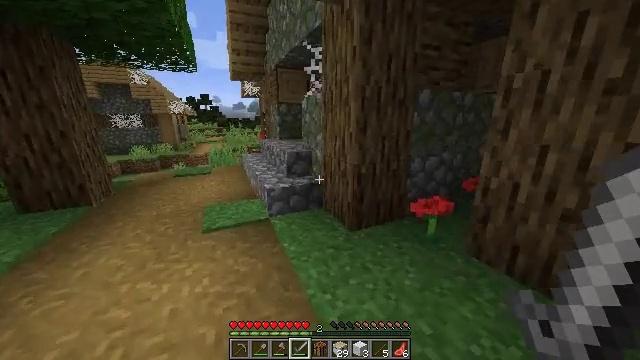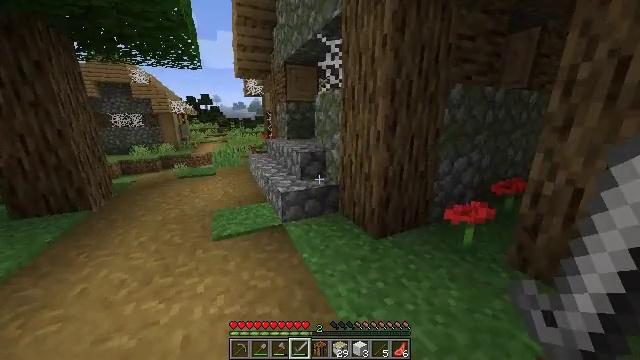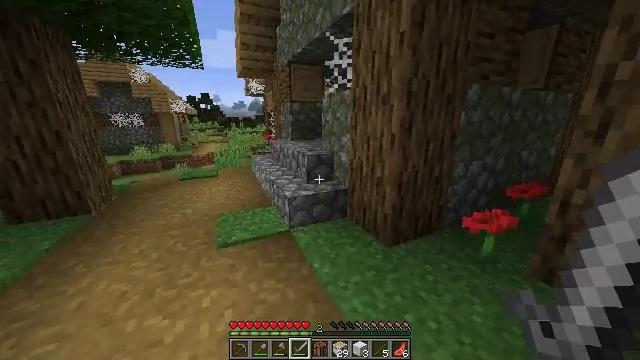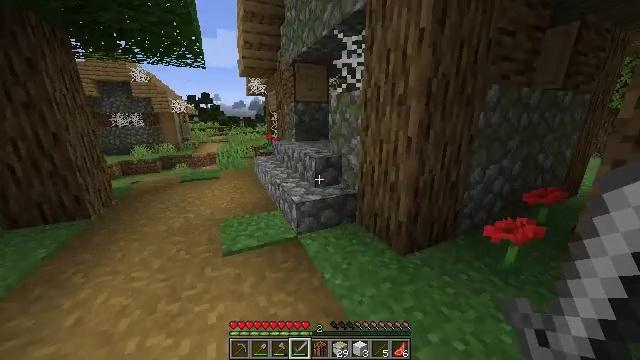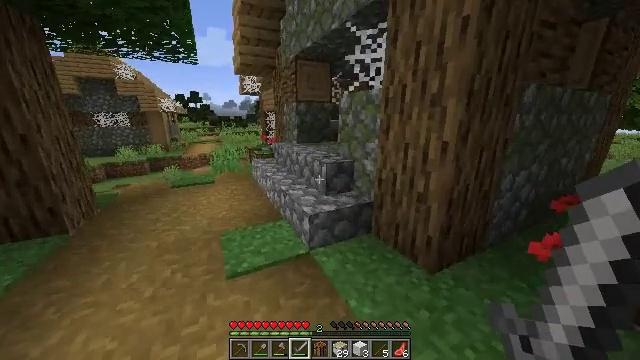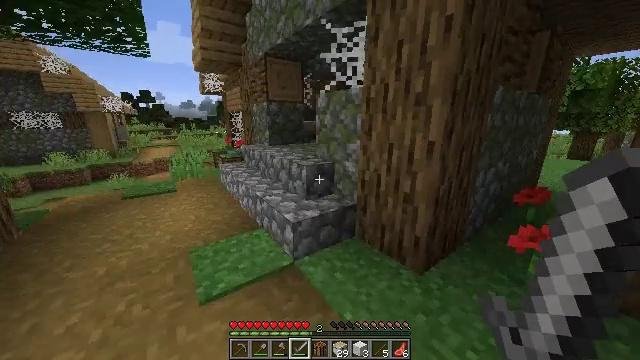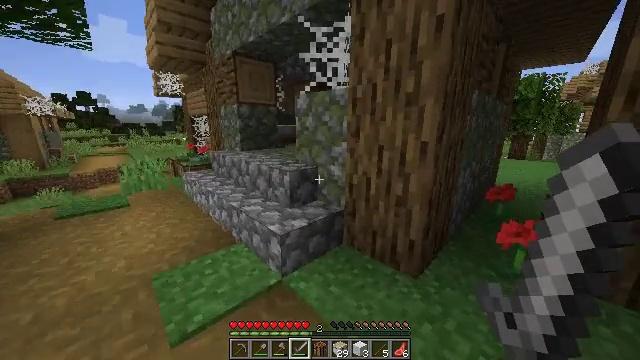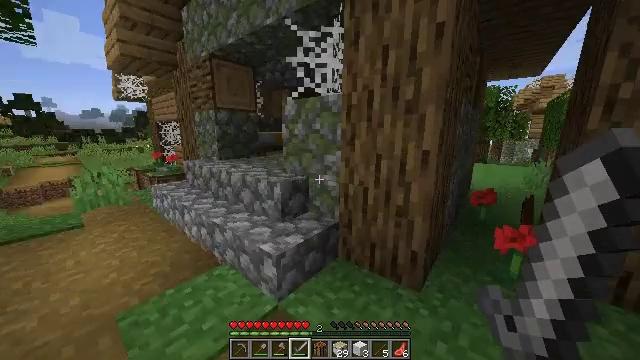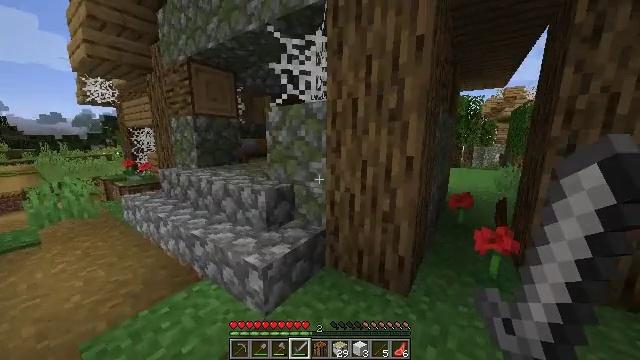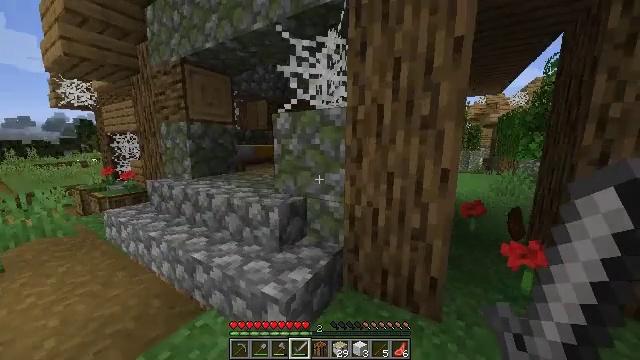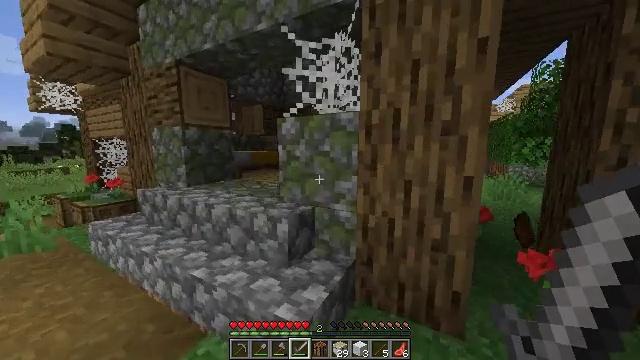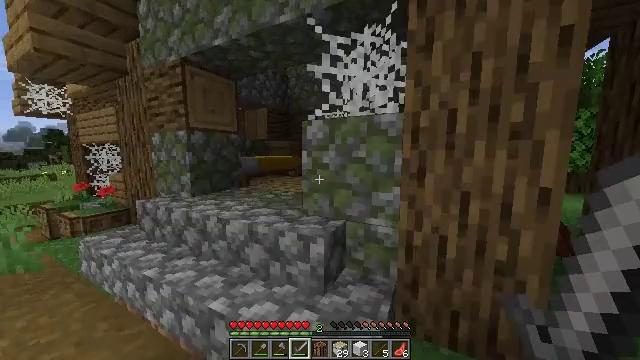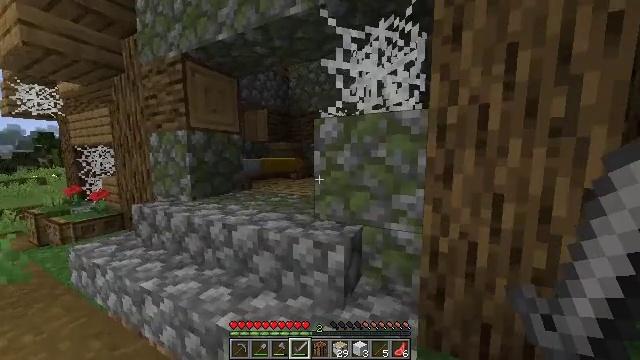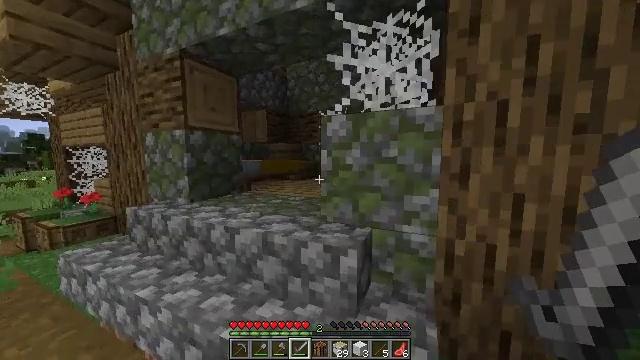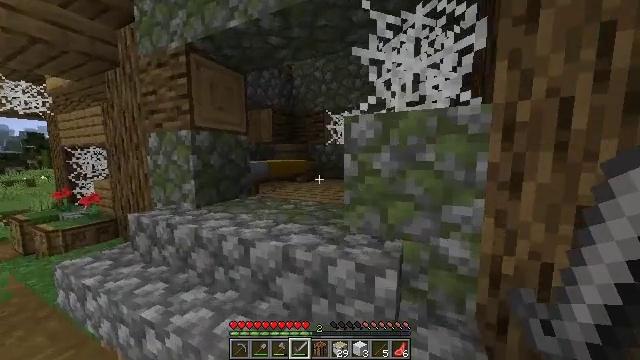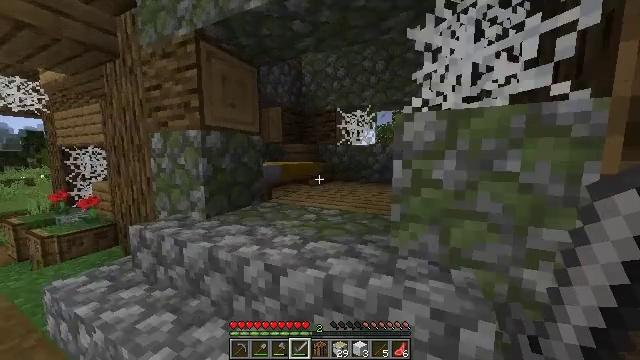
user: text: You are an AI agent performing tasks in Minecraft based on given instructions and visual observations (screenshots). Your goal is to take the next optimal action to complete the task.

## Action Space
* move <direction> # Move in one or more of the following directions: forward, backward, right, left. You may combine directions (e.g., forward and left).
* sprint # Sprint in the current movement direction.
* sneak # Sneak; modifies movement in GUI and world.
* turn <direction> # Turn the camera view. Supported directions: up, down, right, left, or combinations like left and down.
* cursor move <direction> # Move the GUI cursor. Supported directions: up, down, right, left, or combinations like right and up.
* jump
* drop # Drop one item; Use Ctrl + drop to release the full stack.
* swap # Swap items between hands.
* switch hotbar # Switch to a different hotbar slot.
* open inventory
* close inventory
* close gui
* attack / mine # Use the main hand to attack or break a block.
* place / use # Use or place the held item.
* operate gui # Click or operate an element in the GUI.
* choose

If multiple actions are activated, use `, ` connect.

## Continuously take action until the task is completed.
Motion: motion action
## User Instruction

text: Mine a chest to move it.
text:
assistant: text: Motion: move forward and move left, sprint
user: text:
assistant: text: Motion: move forward and move left, sprint
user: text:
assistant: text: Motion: move forward and move left, sprint
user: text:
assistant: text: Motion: move forward and move left, sprint, turn right
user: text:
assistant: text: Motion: move forward and move left, sprint, turn right
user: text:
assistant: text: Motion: move forward and move left, sprint, turn right and up
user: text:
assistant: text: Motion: move forward and move left, sprint, turn right and up
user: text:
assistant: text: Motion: move forward and move left, sprint, turn right and up
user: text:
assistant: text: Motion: move forward and move left, sprint, turn right and up
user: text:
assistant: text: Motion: move forward and move left, sprint, turn right and up
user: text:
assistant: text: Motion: move forward and move left, sprint, turn right
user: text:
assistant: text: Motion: move forward and move left, sprint, turn right
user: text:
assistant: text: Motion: move forward and move left, sprint, turn right
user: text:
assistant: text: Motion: move forward and move left, sprint
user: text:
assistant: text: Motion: move forward and move left, sprint
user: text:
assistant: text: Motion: move forward and move left, sprint, turn right
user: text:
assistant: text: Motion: move forward and move left, sprint, turn right
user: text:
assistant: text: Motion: move forward and move left, sprint, turn right and down
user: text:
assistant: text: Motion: move forward, sprint, turn right and down
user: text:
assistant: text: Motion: move forward, sprint, turn right and down
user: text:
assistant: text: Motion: move forward, sprint, turn right and down
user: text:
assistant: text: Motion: move forward, sprint, turn right and down
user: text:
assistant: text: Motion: move forward, sprint
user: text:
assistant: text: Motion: move forward, sprint, turn right and down
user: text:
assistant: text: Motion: move forward, sprint, turn right and down
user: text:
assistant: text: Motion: move forward, sprint, turn right and down
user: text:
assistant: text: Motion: sprint, turn right and down
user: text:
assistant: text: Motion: turn right and down
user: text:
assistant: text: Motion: move forward, turn right
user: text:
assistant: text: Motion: move forward, turn right